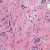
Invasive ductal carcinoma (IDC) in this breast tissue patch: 1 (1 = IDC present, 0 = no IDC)